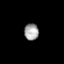
Tissue: prostate
Cell type: Fibroblasts
Senescence score: 0.7257
Nuclear area (px): 233
Mean DAPI intensity: 164.369